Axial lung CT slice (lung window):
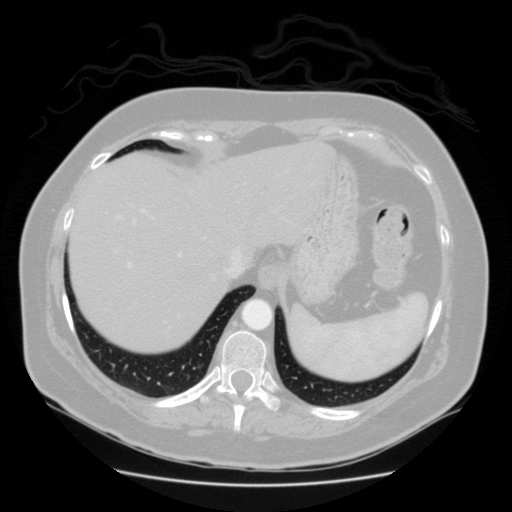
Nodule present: no